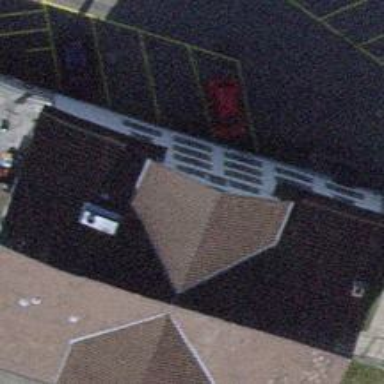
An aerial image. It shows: Restaurant.